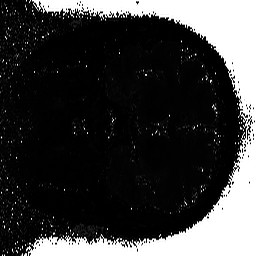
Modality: T2starmap
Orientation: coronal
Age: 41
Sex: male
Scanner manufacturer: siemens
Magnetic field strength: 3 T
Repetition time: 0.043 s
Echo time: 0.00184 s